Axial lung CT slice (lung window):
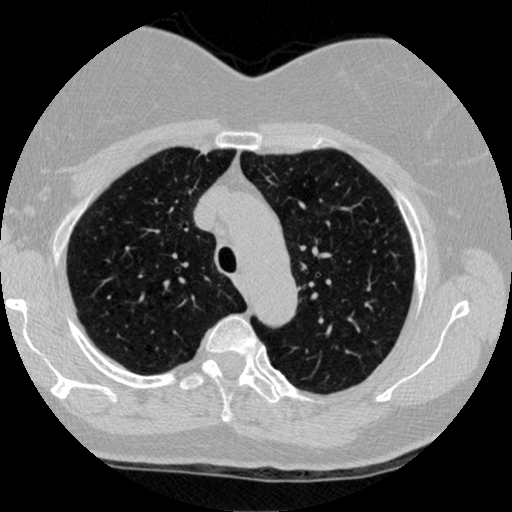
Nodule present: no